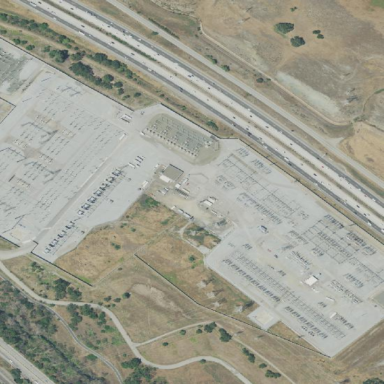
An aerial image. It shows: Power substation.